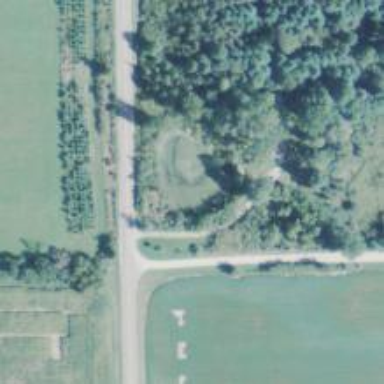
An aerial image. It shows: Driveway.